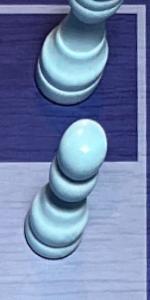
Label: Pawn_White